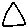
Label: triangle